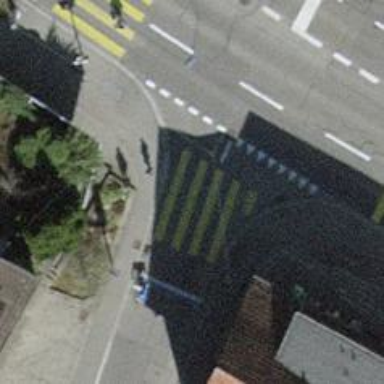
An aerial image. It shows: Asphalt sidewalk along the footway.